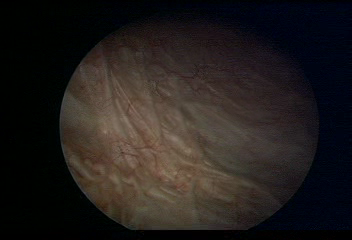
Modality: WLC
Class: Normal mucosa
Bladder cancer association: No